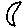
Label: moon